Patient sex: M
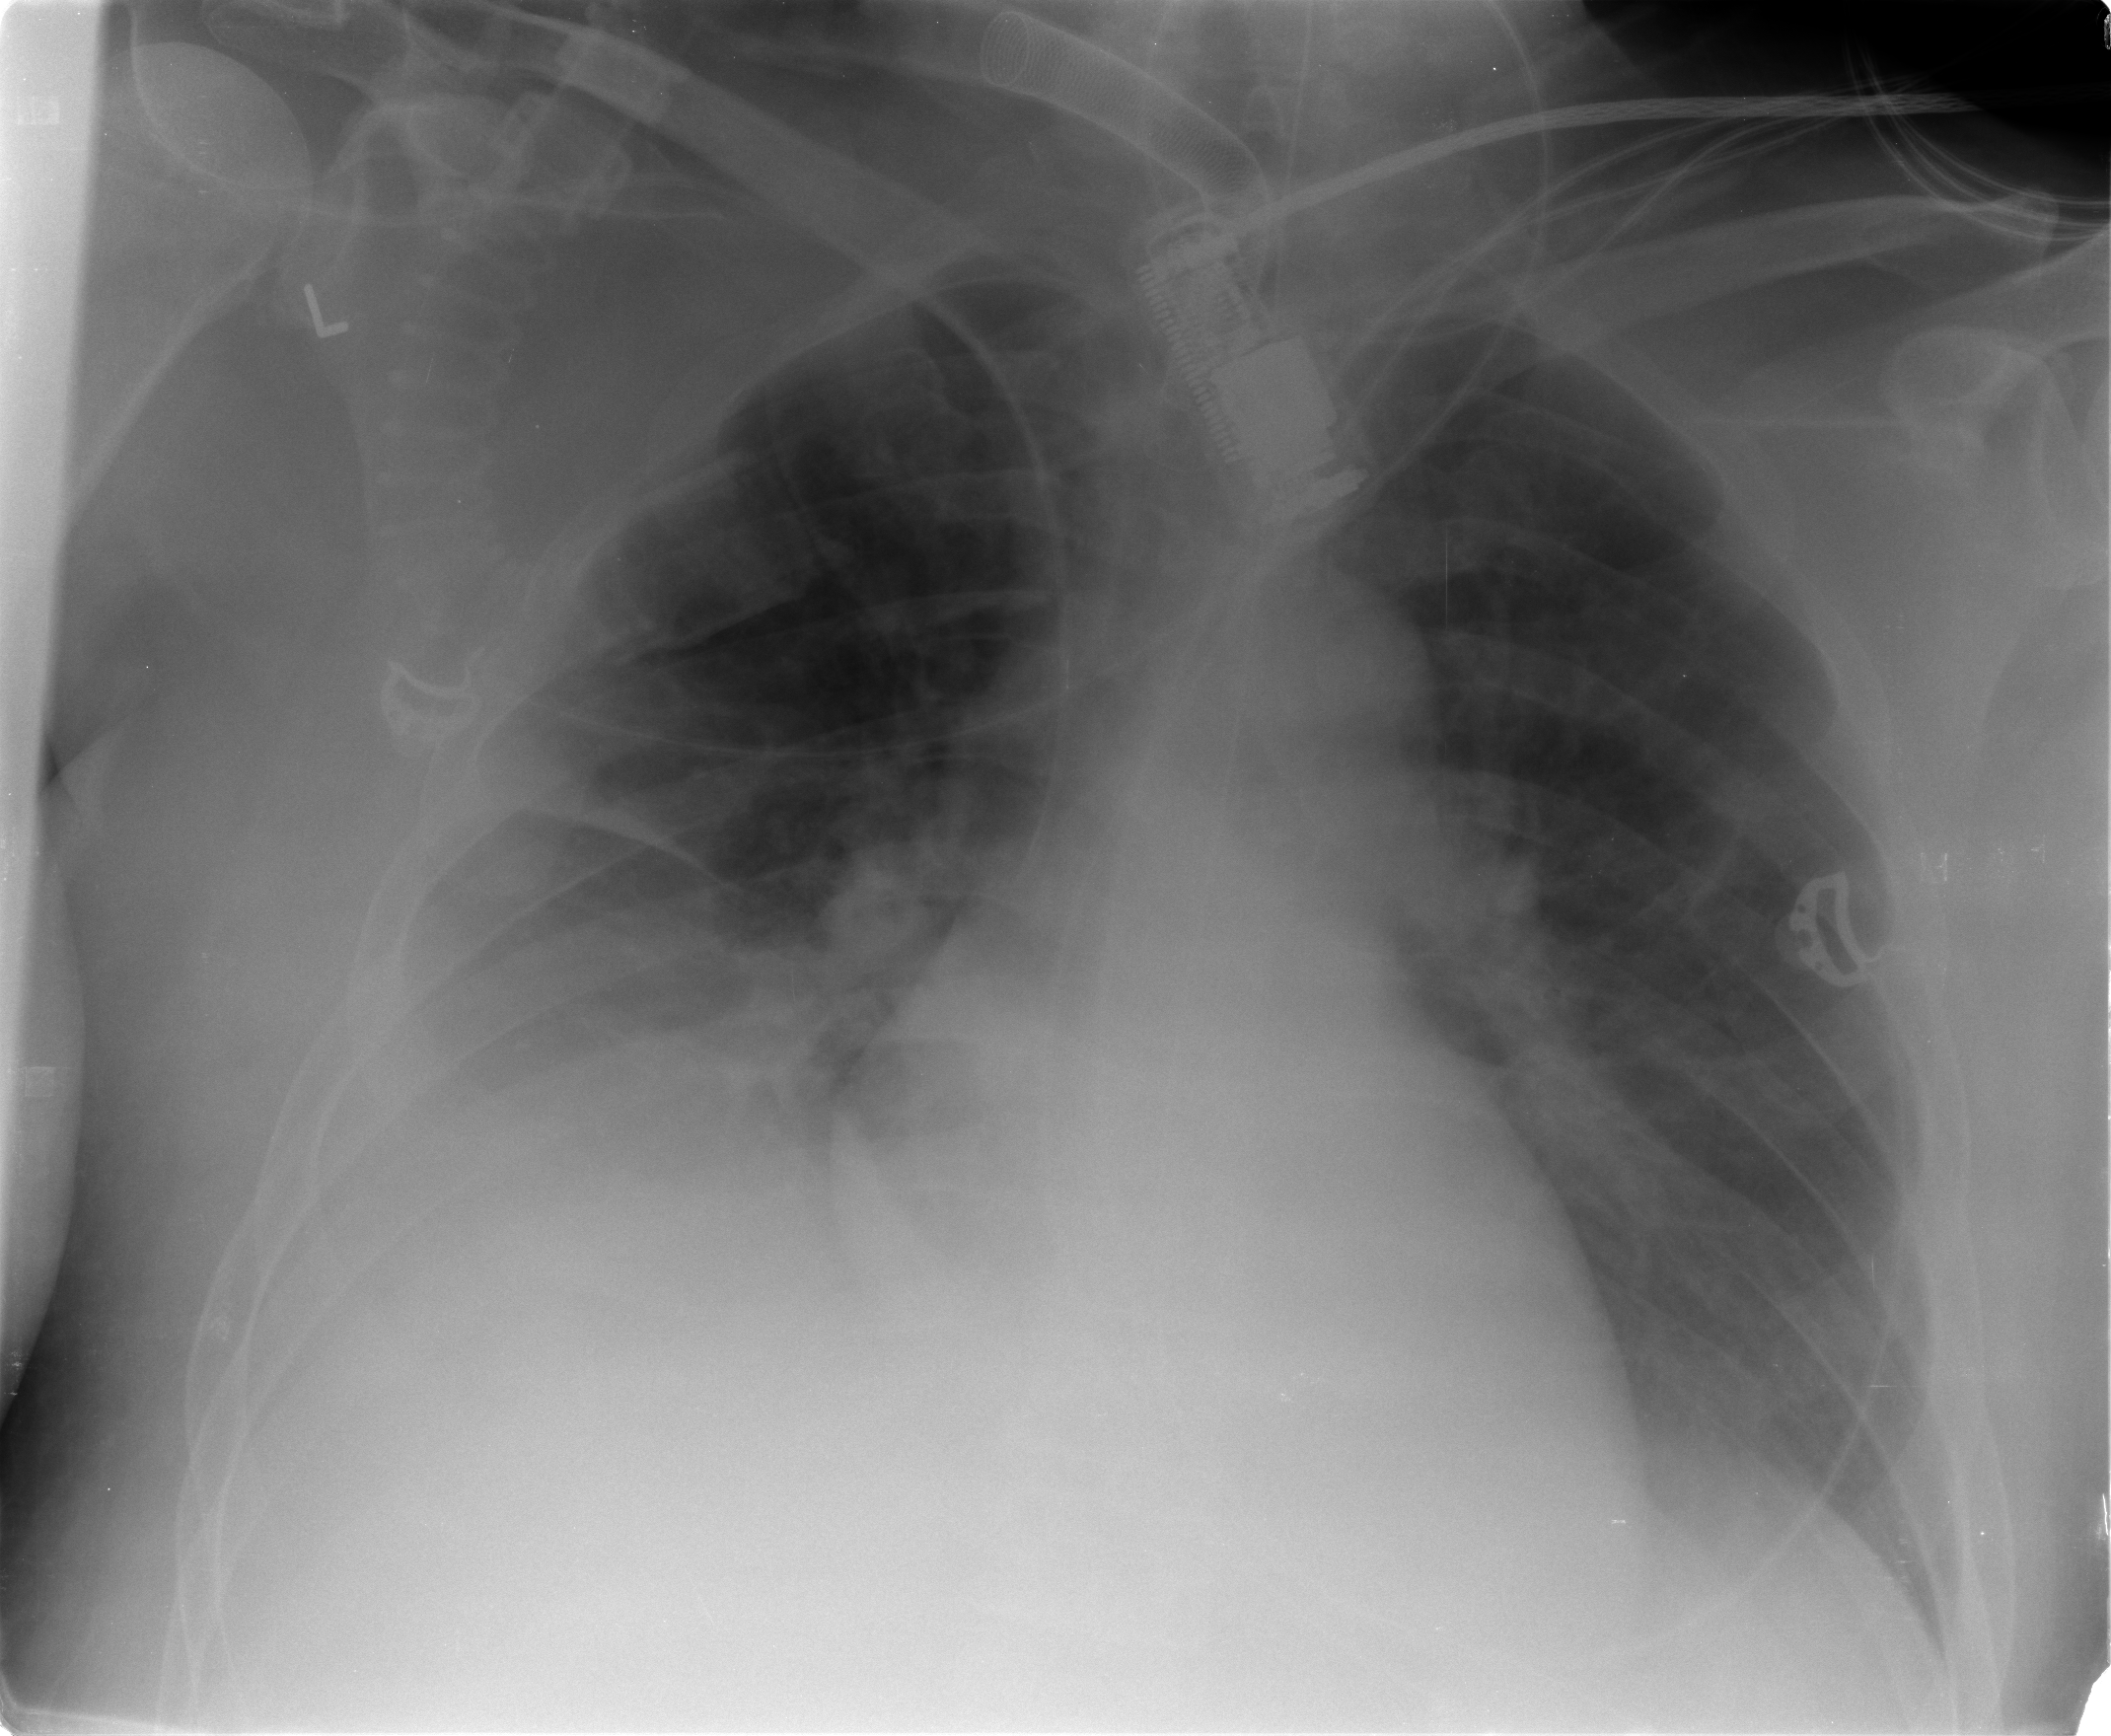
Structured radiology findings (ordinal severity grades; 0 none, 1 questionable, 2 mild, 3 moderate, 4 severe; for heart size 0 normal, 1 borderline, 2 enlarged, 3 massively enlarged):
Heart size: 0
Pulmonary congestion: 1
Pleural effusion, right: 2
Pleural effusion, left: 1
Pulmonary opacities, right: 1
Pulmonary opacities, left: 0
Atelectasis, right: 2
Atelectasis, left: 1